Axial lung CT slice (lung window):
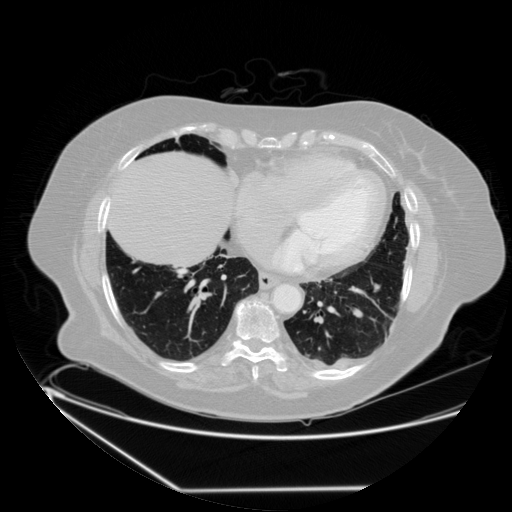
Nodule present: no